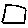
Label: square